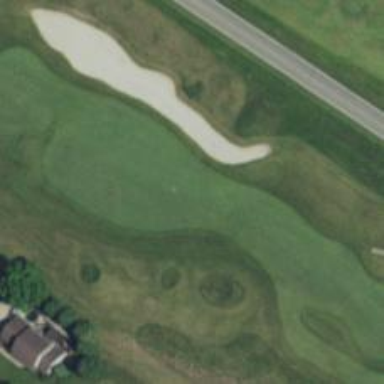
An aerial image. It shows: Golf hole.